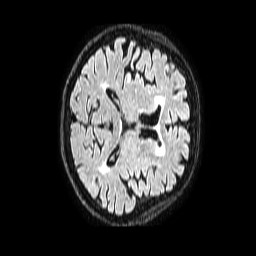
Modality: FLAIR
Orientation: axial
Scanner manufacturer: philips
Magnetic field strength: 1.5 T
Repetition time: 4.8 s
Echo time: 0.3 s